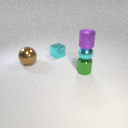
small green metal cylinder below small purple metal cylinder